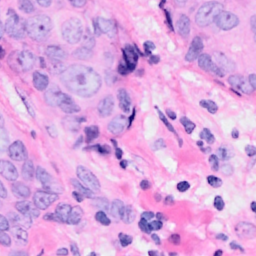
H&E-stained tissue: Breast